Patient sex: M
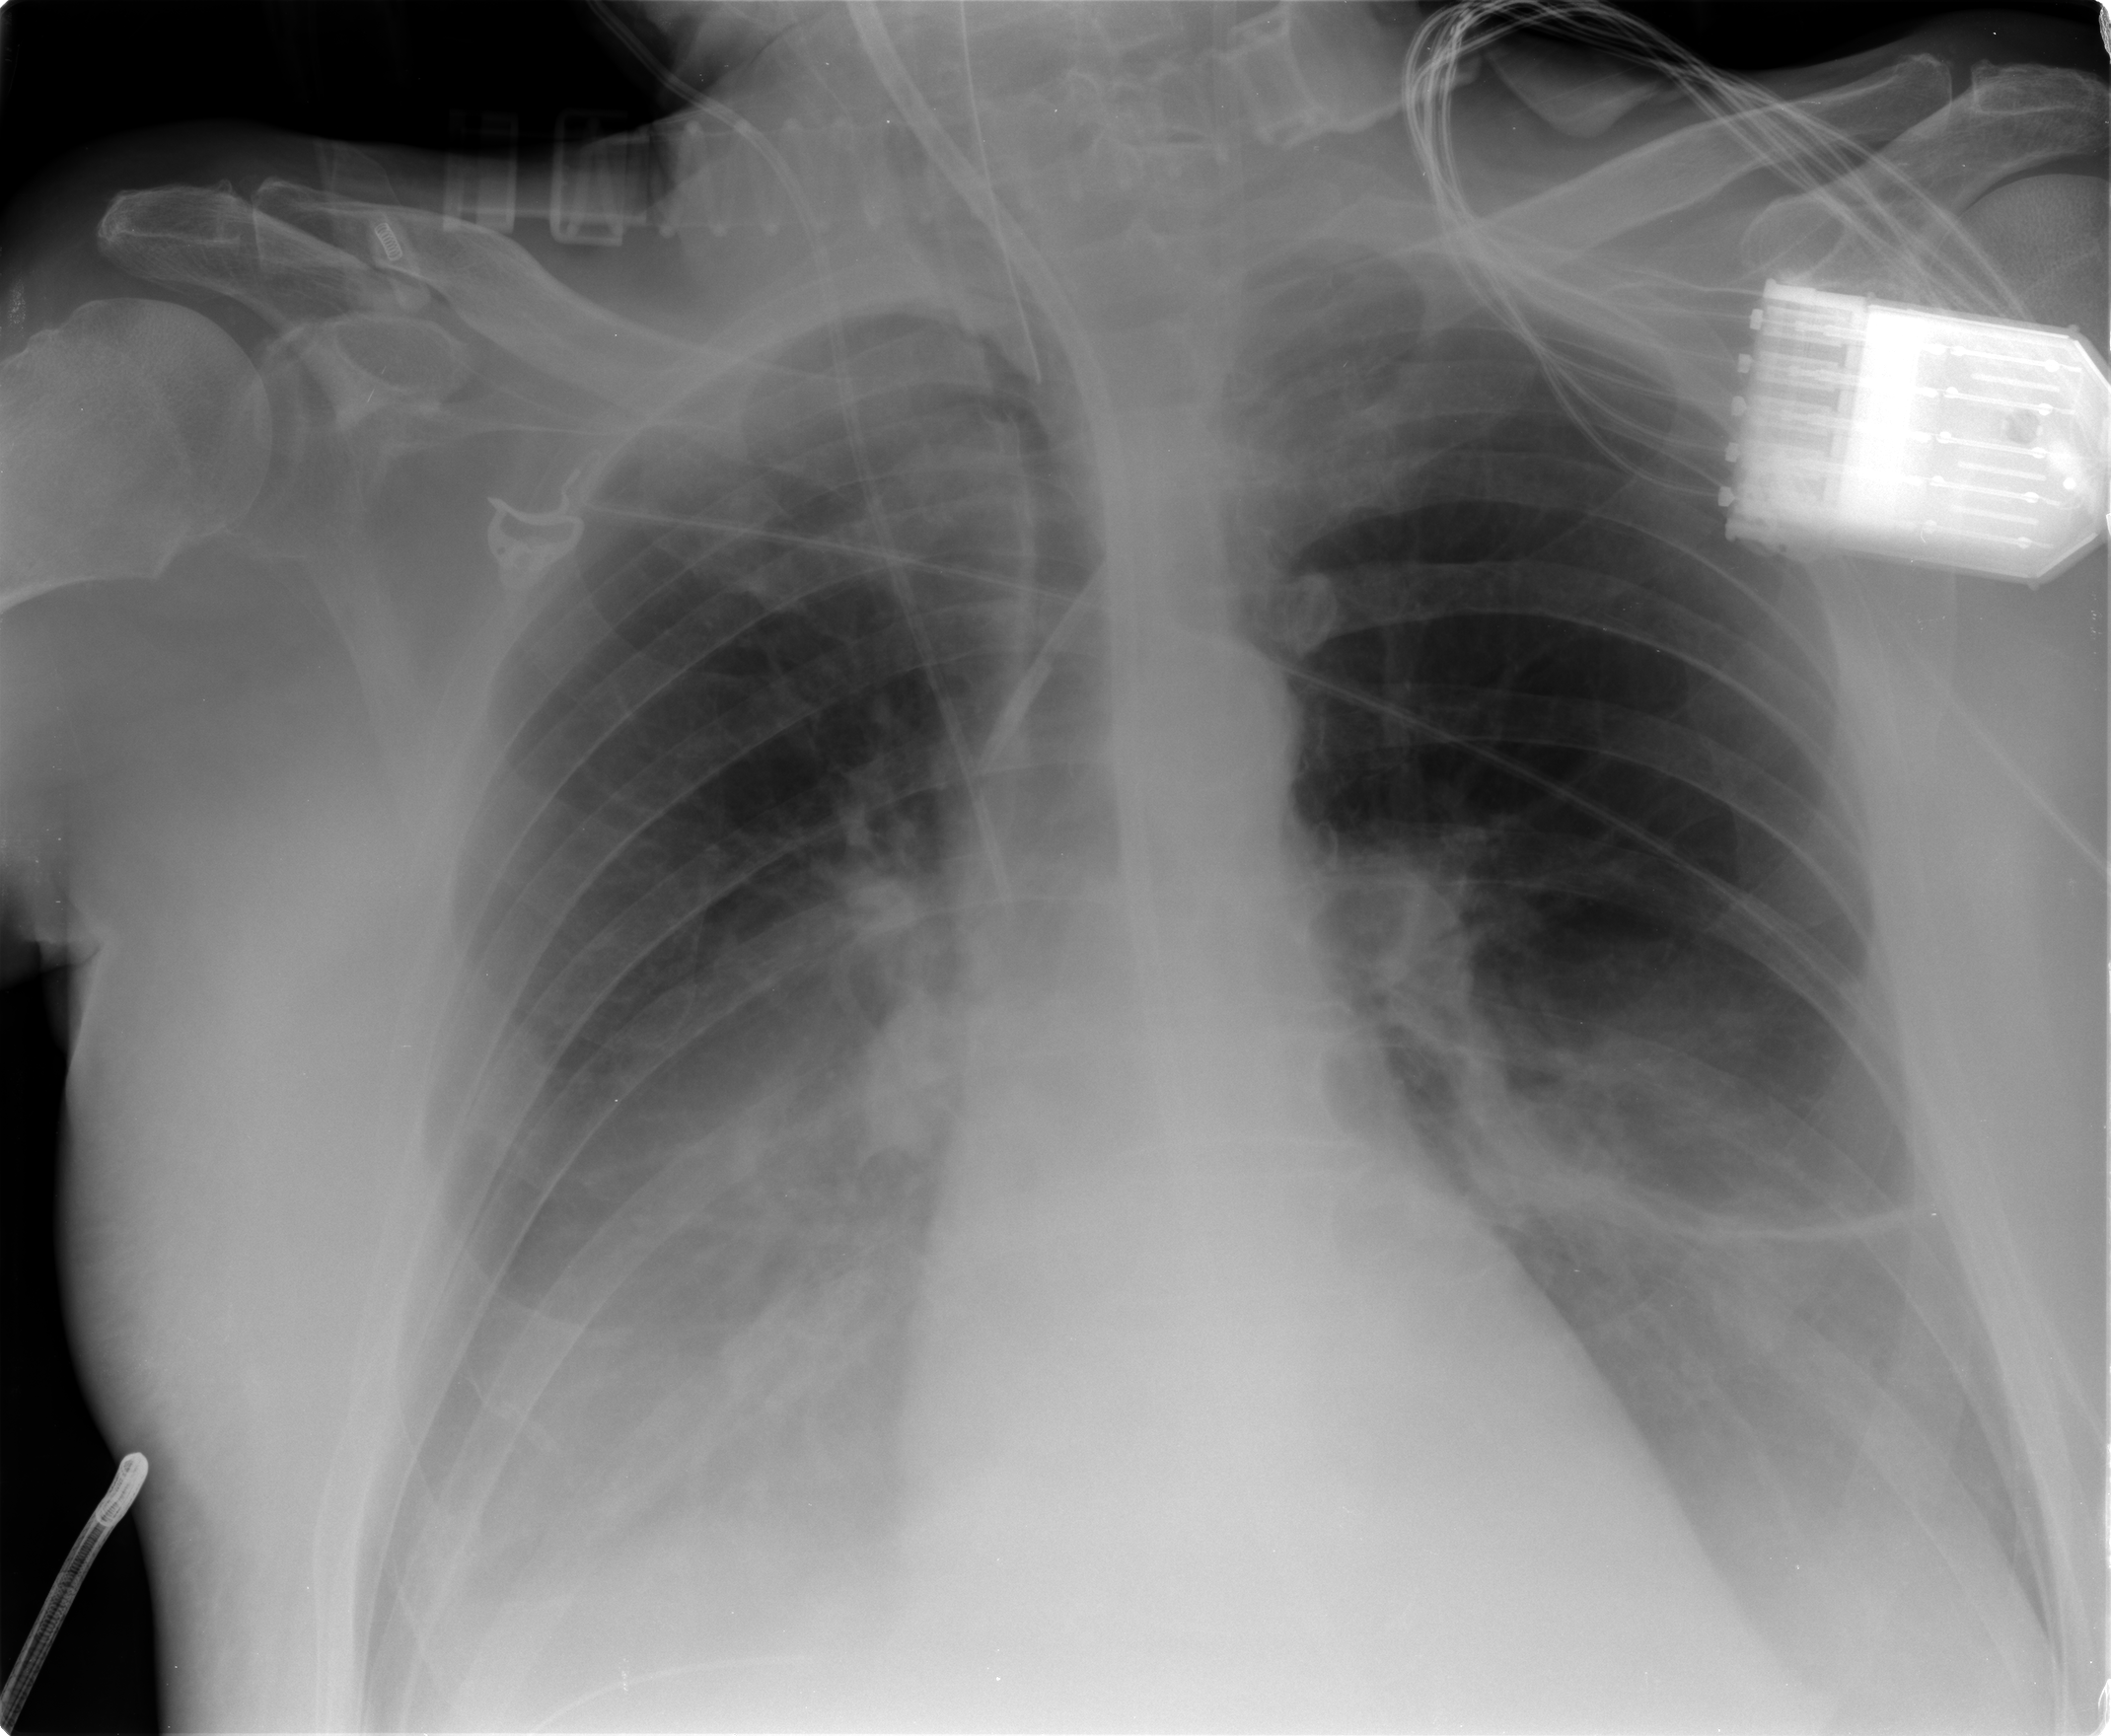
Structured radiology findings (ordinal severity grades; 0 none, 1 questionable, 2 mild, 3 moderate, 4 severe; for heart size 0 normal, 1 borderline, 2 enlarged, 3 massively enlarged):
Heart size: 0
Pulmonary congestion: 0
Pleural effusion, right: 2
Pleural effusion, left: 2
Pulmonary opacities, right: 1
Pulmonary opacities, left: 0
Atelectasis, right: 2
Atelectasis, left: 2